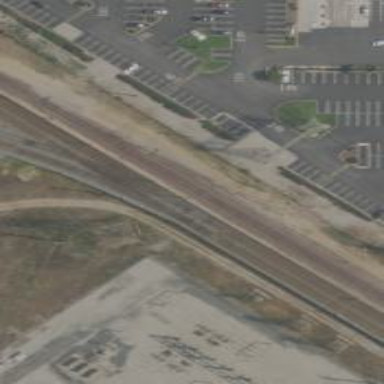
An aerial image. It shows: Railway siding for service.